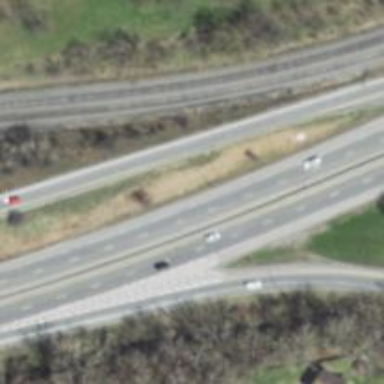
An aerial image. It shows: Trunk highway with expressway features.